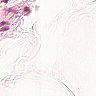
Metastatic tissue present: no